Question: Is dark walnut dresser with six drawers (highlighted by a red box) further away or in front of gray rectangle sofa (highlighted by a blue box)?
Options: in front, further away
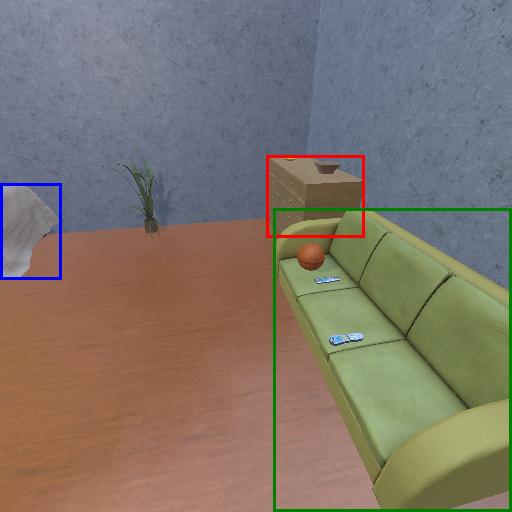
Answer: in front